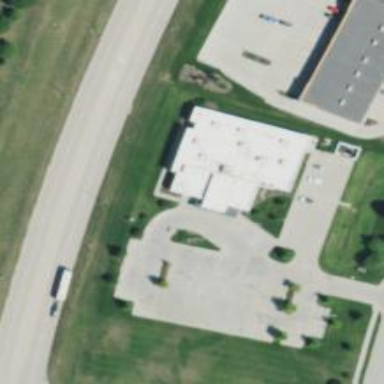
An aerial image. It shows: Commercial building housing healthcare clinic.